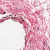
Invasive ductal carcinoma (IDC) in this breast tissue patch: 0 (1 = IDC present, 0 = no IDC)